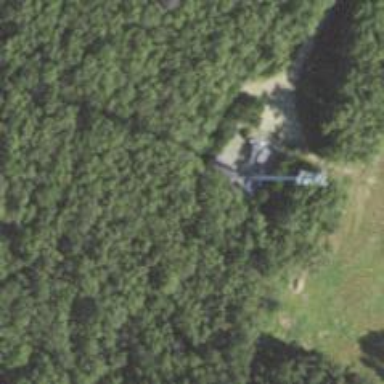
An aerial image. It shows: Mast tower used for communication.